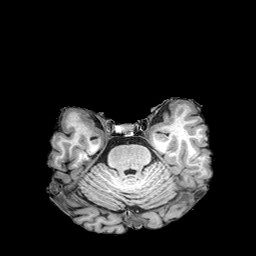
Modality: T1w
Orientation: coronal
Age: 69
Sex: male
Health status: healthy